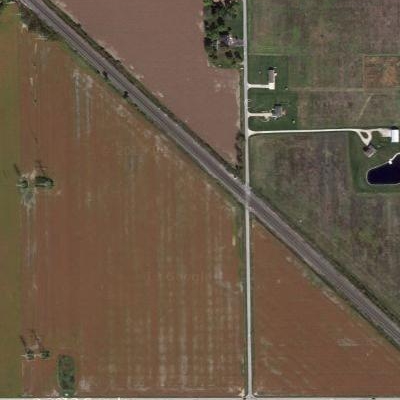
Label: Field